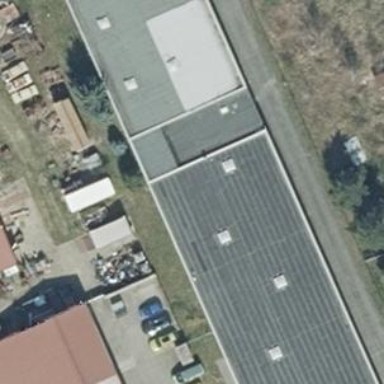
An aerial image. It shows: Building with furniture shop.